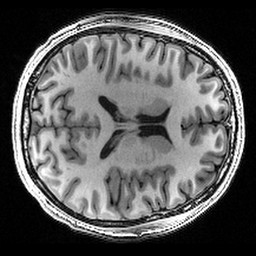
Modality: T1w
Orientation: axial